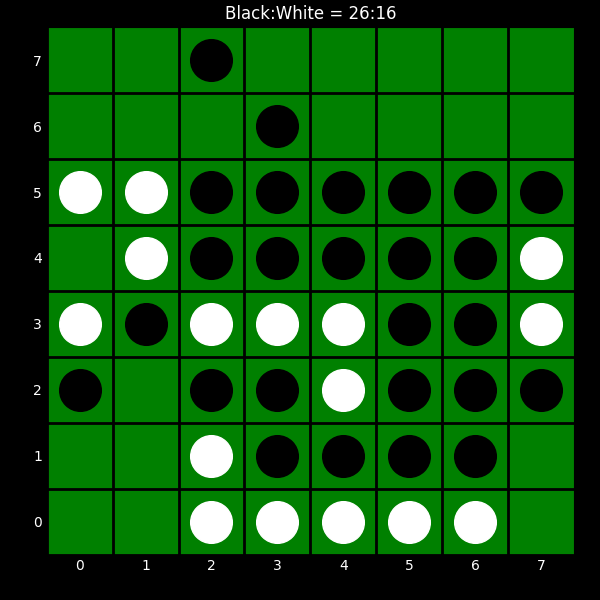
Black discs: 26
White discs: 16